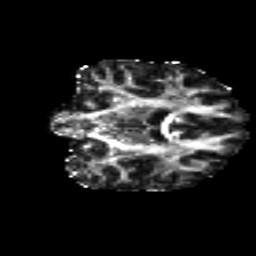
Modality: FA
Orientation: coronal
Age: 24
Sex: female
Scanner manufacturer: siemens
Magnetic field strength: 3 T
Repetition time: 8.8 s
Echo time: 0.085 s